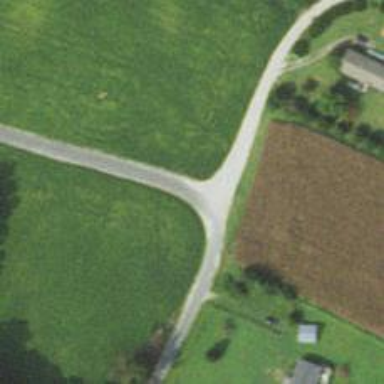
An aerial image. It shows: Tertiary road.